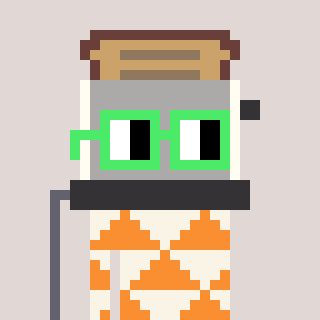
a pixel art character with square light green glasses, a toaster-shaped head and a orange-colored body on a warm background